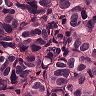
Metastatic tissue present: yes